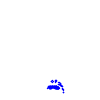
Particle: electron